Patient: sex F, age 51
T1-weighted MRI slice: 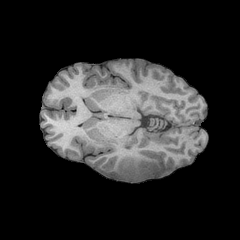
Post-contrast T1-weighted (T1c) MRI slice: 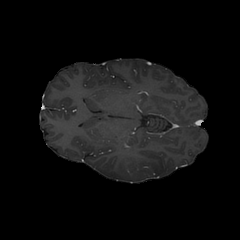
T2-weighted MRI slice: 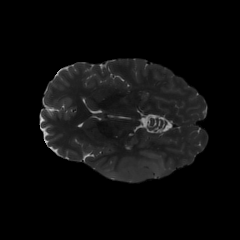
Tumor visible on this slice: yes
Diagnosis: Astrocytoma, IDH-wildtype
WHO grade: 3